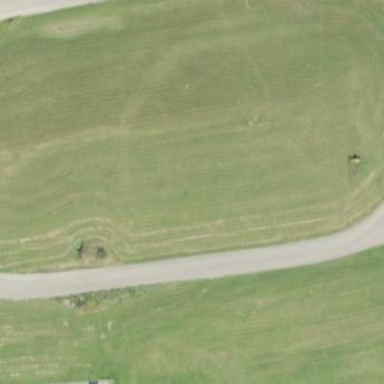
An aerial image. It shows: Bridleway.